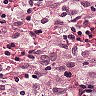
Metastatic tissue present: no